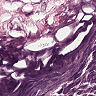
Metastatic tissue present: no